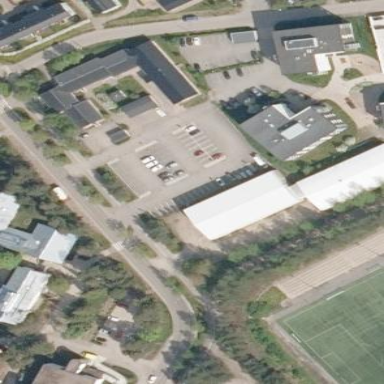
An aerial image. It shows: Gabled building which is sports center for tennis.